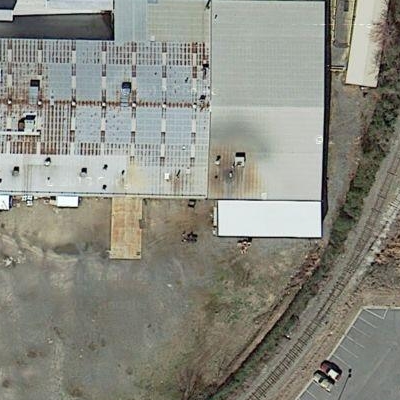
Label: cIndustry